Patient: sex F, age 64
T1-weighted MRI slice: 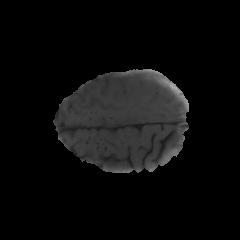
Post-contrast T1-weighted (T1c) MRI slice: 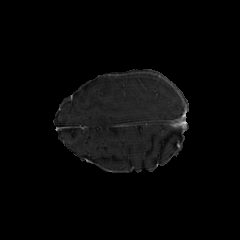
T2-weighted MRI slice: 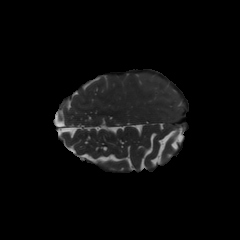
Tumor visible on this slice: no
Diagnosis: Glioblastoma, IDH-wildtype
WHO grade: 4